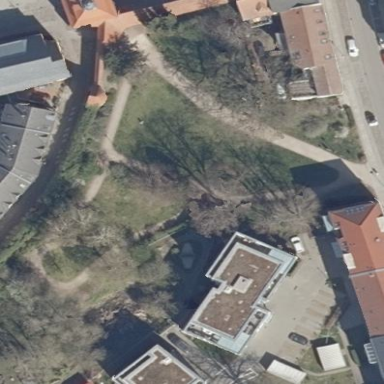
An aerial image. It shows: Park.